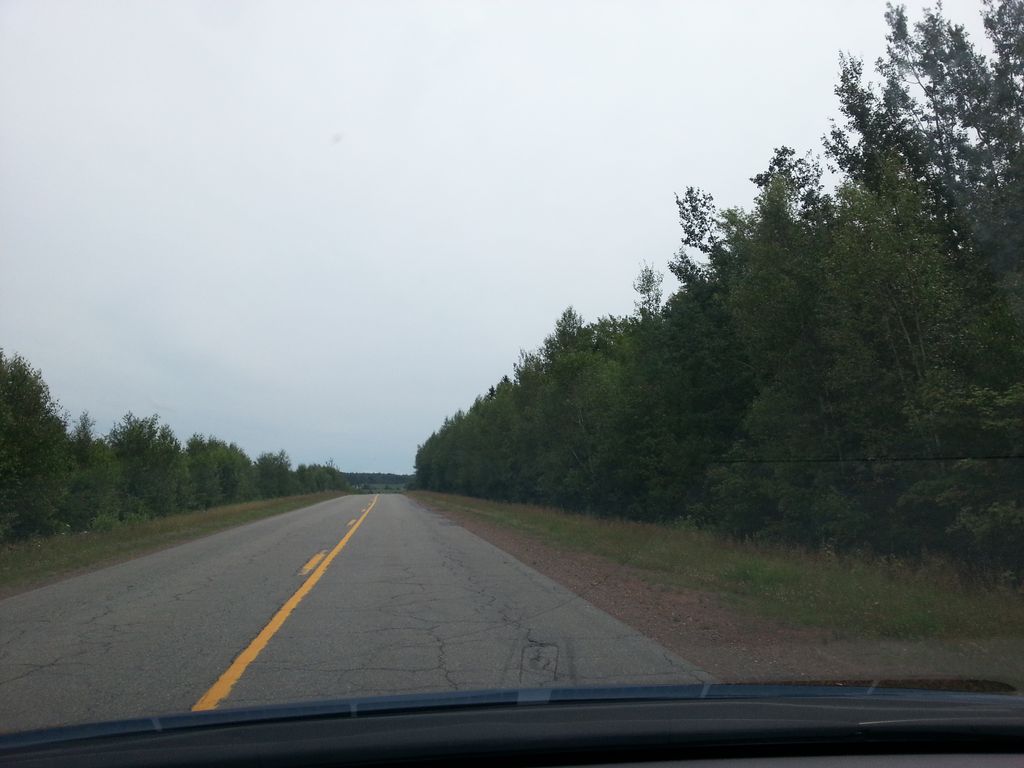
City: charlottetown